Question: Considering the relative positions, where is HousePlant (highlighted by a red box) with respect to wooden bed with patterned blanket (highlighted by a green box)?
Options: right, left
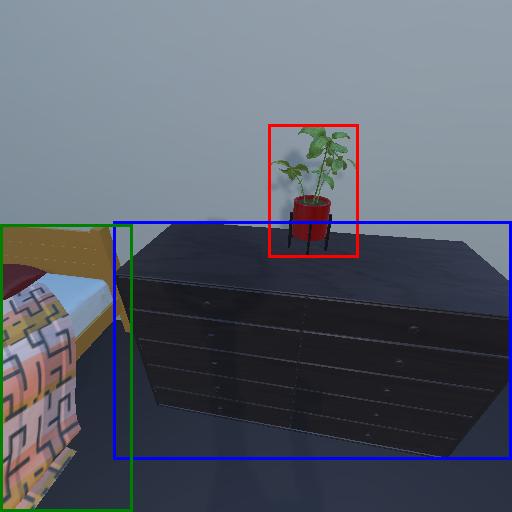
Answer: right